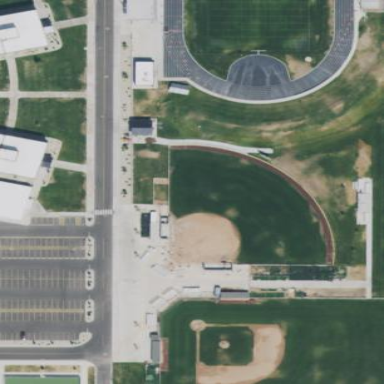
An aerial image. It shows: Softball pitch for leisure land activities.